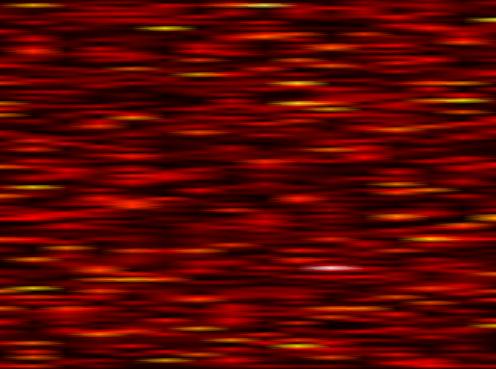
Label: OFDM